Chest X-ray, AP view. Patient: 45 years old, sex M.
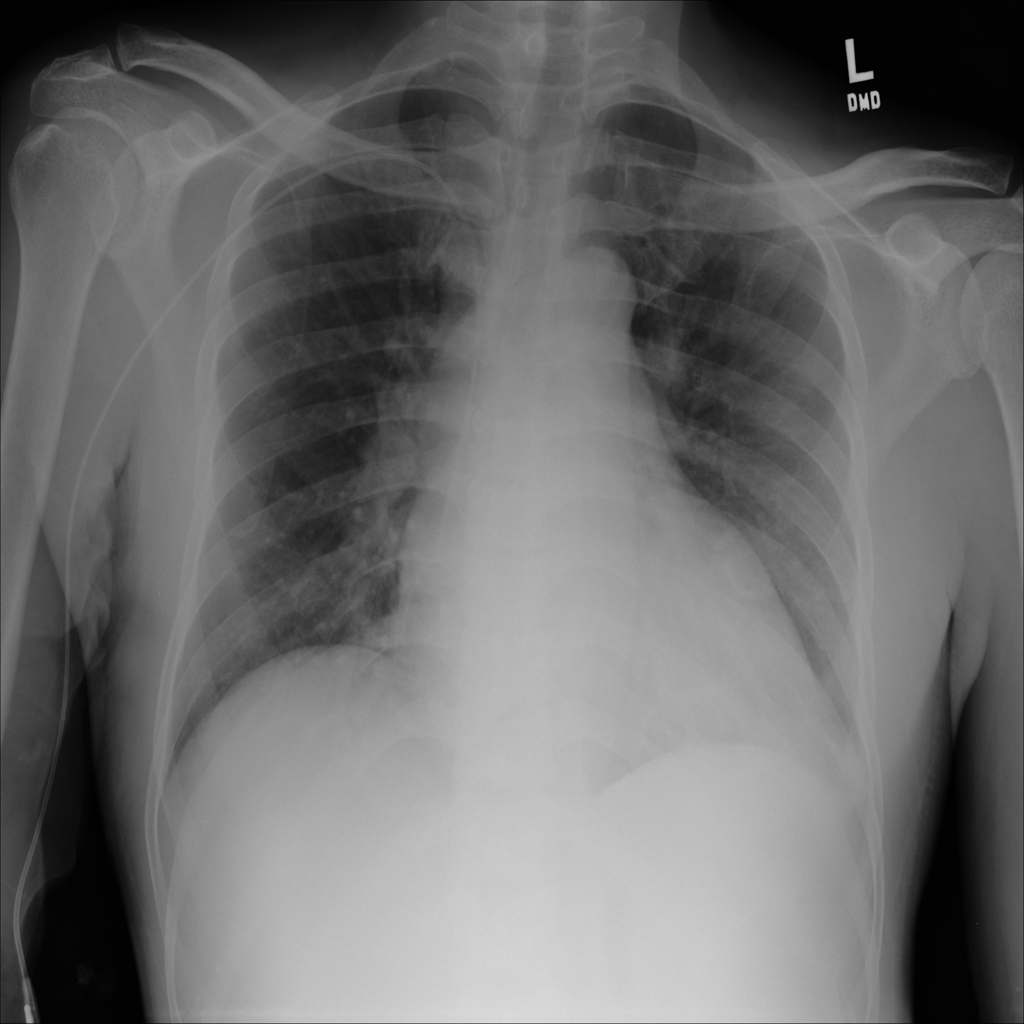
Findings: No Finding